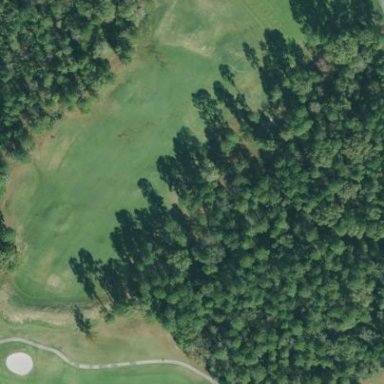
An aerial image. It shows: Grassy area designated as driving range for golf.